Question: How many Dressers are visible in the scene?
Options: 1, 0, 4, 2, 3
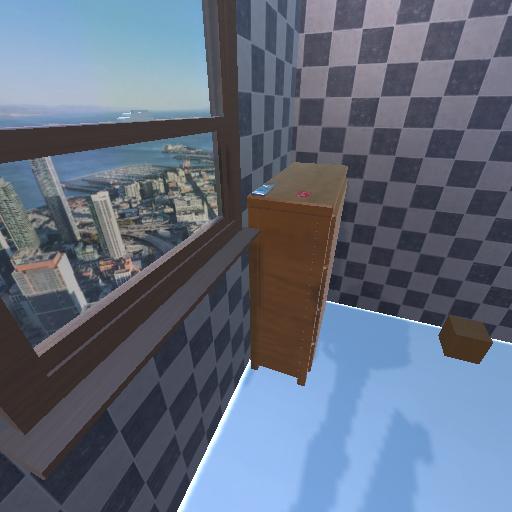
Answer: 1